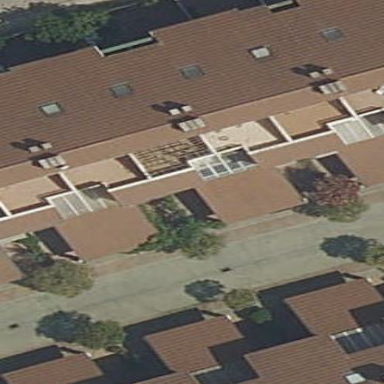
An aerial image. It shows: Residential building.